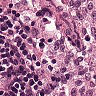
Metastatic tissue present: no